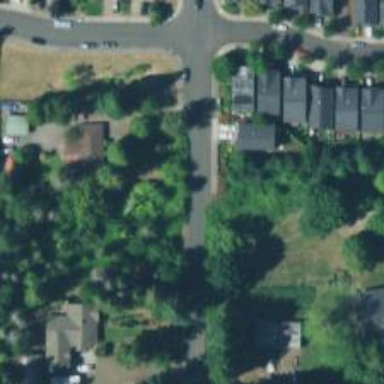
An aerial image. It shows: Residential road with sidewalk on the left.